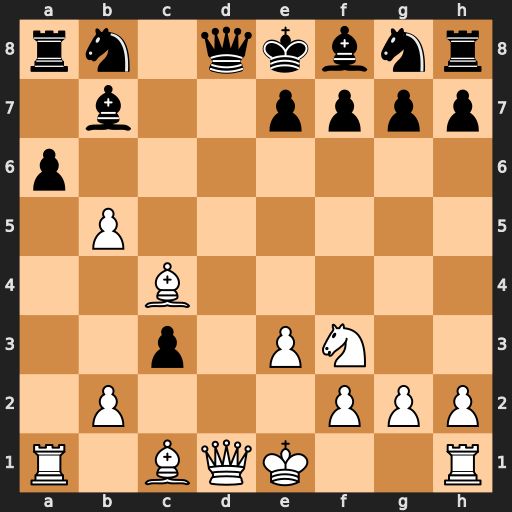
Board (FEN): rn1qkbnr/1b2pppp/p7/1P6/2B5/2p1PN2/1P3PPP/R1BQK2R
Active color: w
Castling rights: KQkq
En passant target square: -
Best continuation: Bxf7+ Kxf7 Qxd8